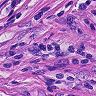
Metastatic tissue present: yes